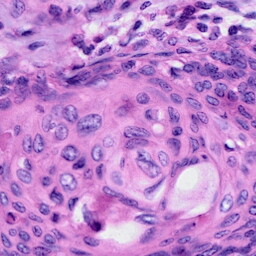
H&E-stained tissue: Cervix